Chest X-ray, PA view. Patient: 15 years old, sex M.
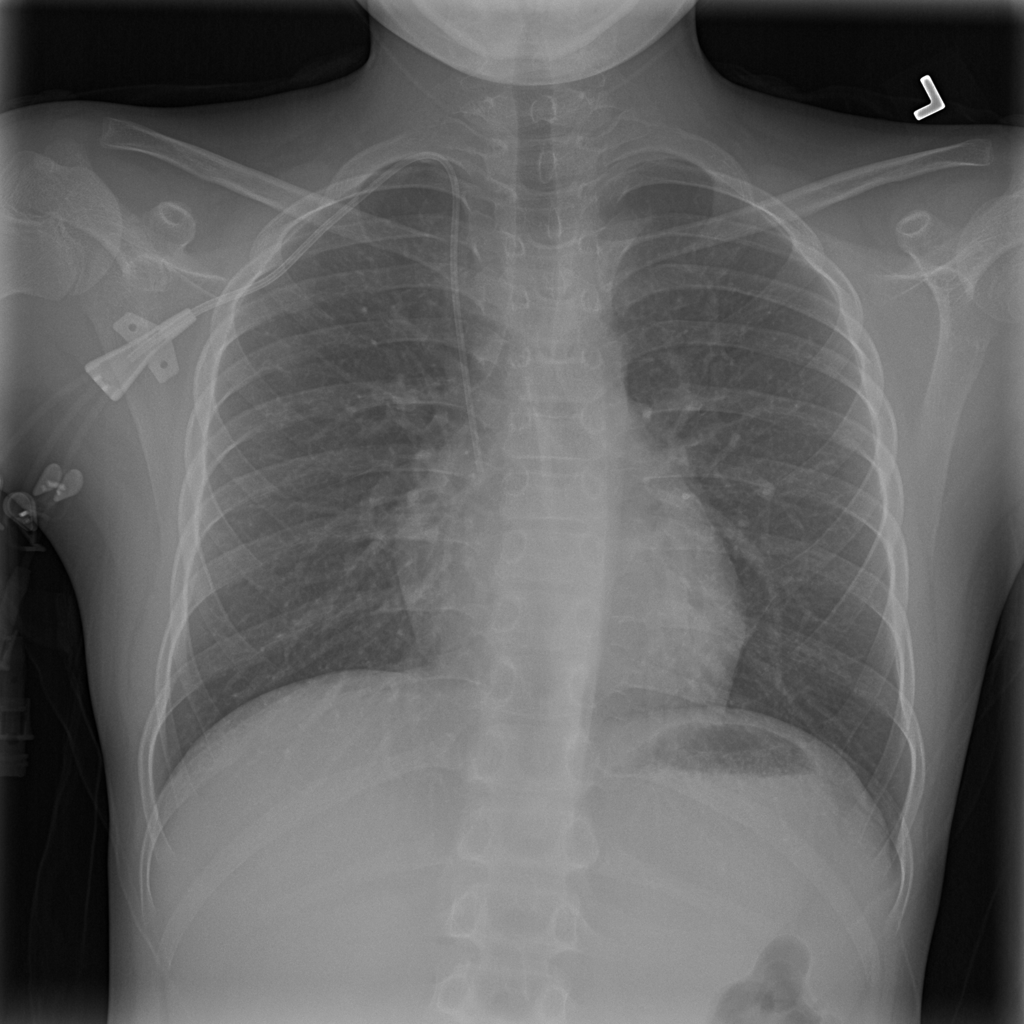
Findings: No Finding